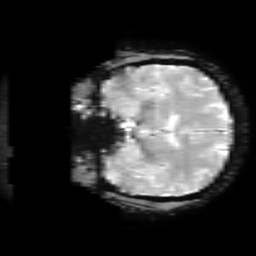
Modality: T2starw
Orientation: coronal
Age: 55
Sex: female
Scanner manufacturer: ge
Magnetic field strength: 3 T
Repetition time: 0.65 s
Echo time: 0.02 s